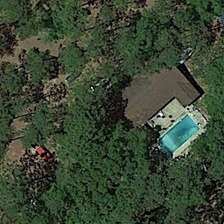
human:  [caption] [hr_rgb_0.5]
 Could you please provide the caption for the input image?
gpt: two roads pass through the green, trees are on both sides of them .

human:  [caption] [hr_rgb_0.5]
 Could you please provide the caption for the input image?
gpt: a house are on the light green ground and two cars are parked at the gate .

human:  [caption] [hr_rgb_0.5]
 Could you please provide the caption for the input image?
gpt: a building with a swimming pool is surrounded by many green trees .

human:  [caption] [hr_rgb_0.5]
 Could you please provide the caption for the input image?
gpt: a building with a swimming pool is surrounded by many green trees .

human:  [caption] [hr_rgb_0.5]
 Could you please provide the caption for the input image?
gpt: two roads pass through the green, trees are on both sides of them .